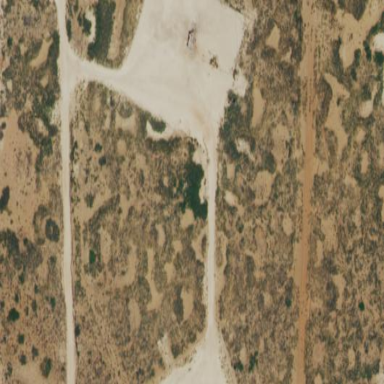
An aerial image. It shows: Wellsite surrounded by sand.